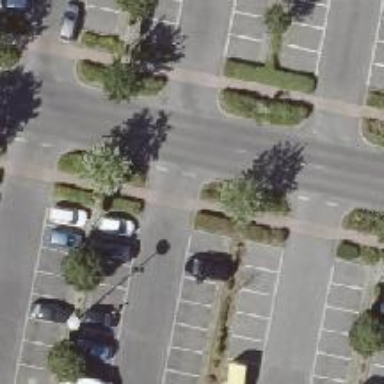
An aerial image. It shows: Asphalt parking aisle off service road.